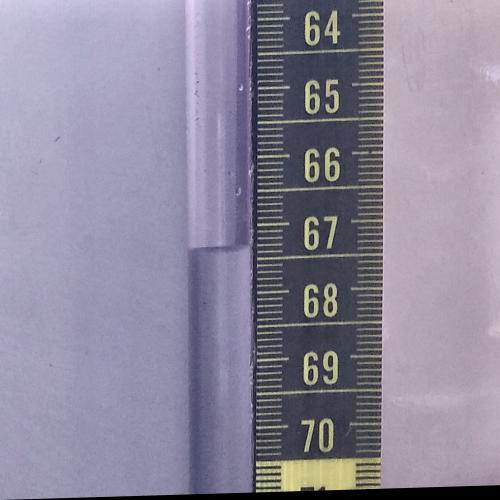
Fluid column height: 67.3 cm